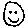
Label: smiley face